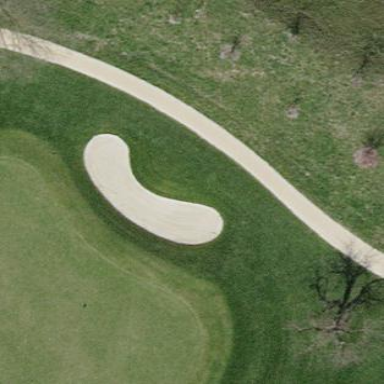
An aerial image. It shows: Sand bunker on golf course.